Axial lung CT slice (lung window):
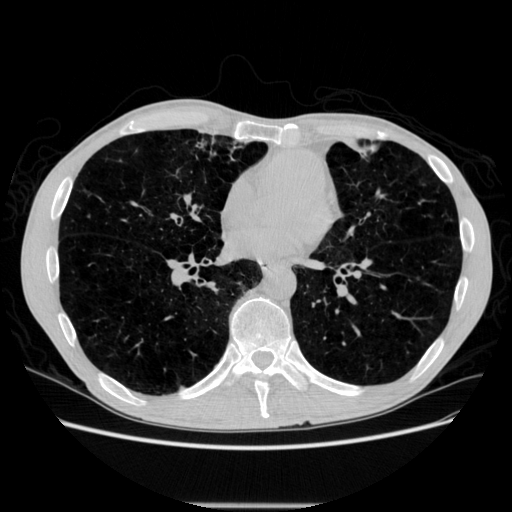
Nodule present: yes
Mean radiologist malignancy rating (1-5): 3